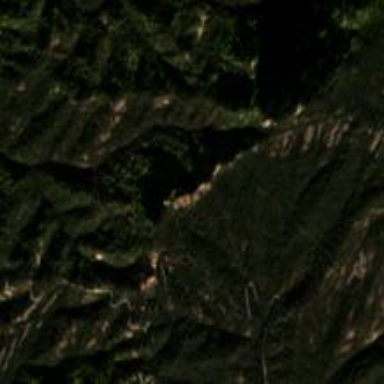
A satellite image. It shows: Natural ridge in the landscape.